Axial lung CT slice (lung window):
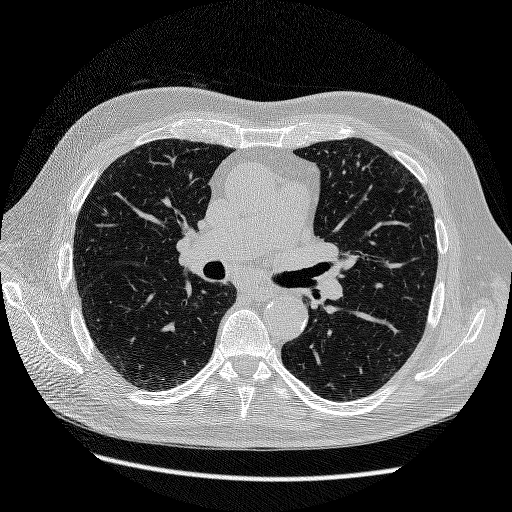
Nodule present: no